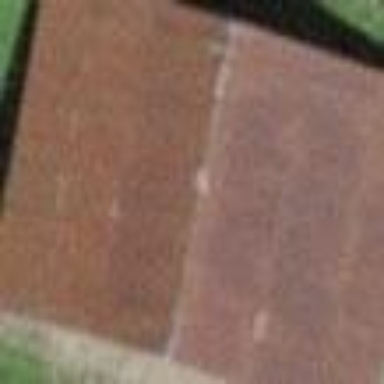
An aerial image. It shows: Barn.